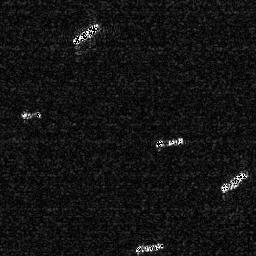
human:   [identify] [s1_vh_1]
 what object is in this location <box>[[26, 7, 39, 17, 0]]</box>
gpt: <ref>1 medium ship at the top</ref>

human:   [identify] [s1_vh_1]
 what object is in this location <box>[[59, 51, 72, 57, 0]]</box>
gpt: <ref>1 small ship at the center</ref>

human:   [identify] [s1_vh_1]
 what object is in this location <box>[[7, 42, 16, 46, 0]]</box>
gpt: <ref>1 small ship at the left</ref>

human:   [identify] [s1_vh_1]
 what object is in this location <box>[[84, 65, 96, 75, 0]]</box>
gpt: <ref>1 medium ship at the bottom right</ref>